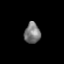
Tissue: prostate
Cell type: T cells
Senescence score: 0.3408
Nuclear area (px): 325
Mean DAPI intensity: 121.265